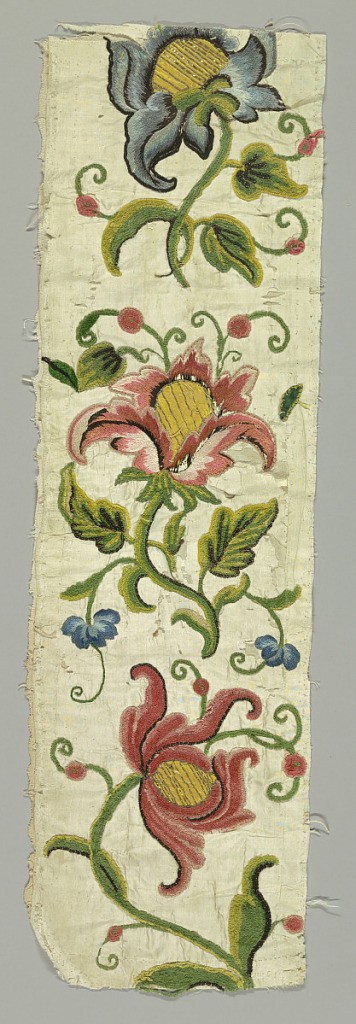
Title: Panel
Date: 18th century
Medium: silk; metallic thread; flat strips of metal; linen Technique: embroidery of colored silks, chenille and metallic threads; applique of taffeta and flat metal strips on taffeta lined with linen.
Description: Panel of white silk taffeta, backed with linen, with embroidered design in blue, black, and rose silk threads, green, yellow, rose and black chenille, gold metal thread, and flat strips of metal and yellow taffeta applique worked through both silk and linen. Incomplete design showing three large-scale polychrome flowers